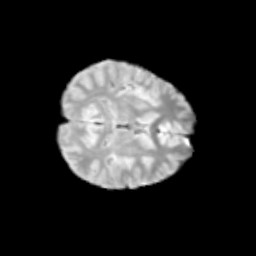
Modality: T2w
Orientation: axial
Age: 11
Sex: female
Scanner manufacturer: siemens
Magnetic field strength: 3 T
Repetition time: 3.8 s
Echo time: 0.07 s